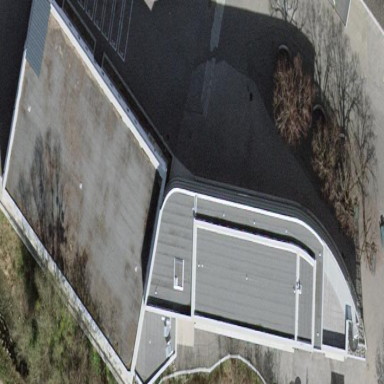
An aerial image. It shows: School building with school amenities.